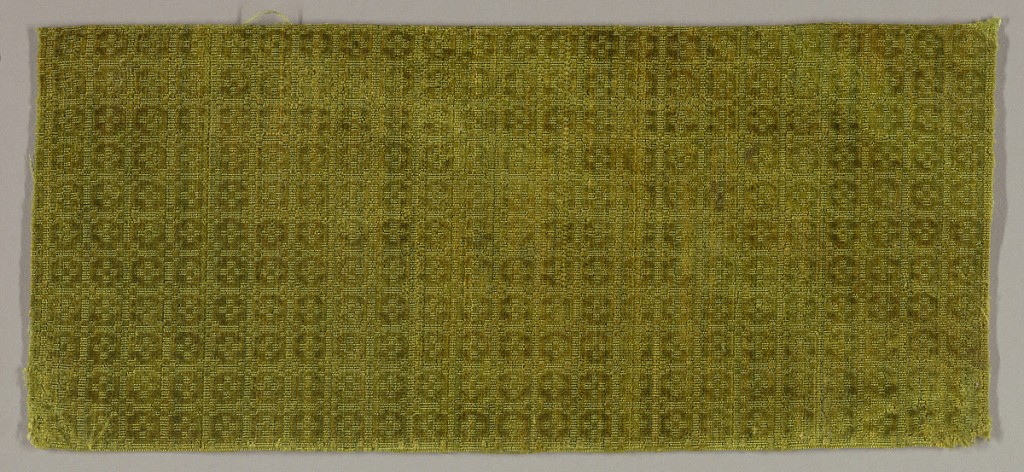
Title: Fragment
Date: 16th century
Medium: silk Technique: cut and uncut supplementary warp pile (velvet) in a woven foundation
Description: Fragment of greenish-yellow velvet in a small repeating geometric pattern.